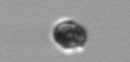
Label: Dinophyceae